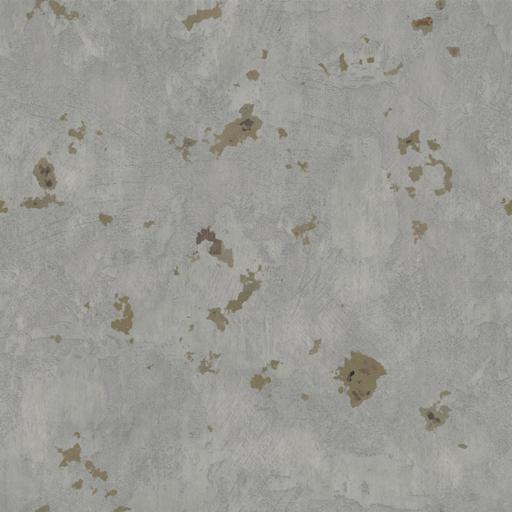
Tags: brick bricks broken old paint painted plaster wall white